Question: : Is there an easy way to save alternate command arguments used by the Visual Studio debugger?
:
Visual Studio has an option to set 'Command Argument' that are used by the debugger. For example in the screenshot shown here I've set them to 'FOO BAR'. Sometimes when debugging a project I want to switch the arguments to test different input sets. And often the arguments are much longer than just FOO BAR. It would be nice if there was a way to save the arguments that I've typed and switch between them quickly. Ideally it would also be possible to change the working directory at the same time. But I haven't found a way to do this yet so that's why I'm asking here. I'm using Visual Studio Professional 2012.

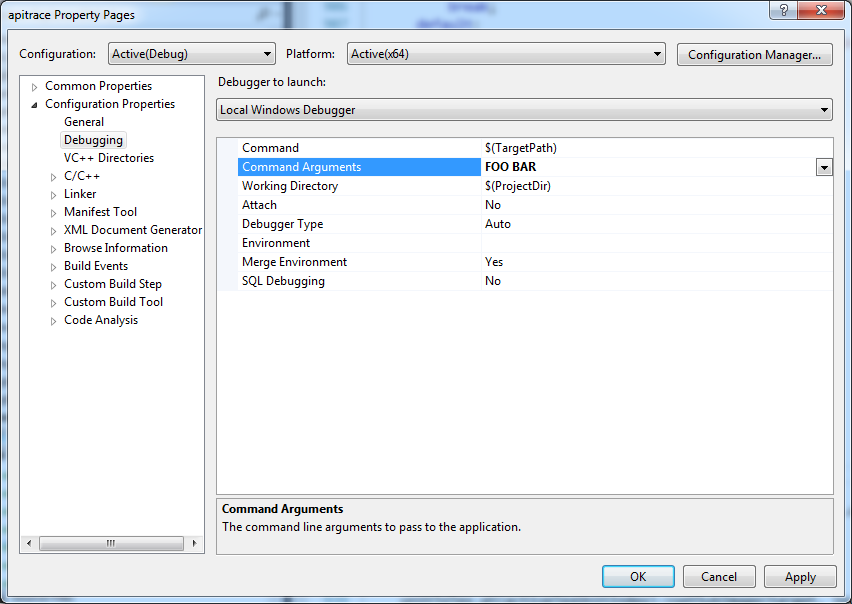
Answer: You can just create new configuration(s) for this project. I see that your current active configuration is Debug (top left corner of project settings dialog). You can create new configuration(s), which will be based on this one, and name them like Debug-Test1, Debug-Test2, etc. After you will do this you will have a choice to switch between this configurations in VS Debug Toolbar.